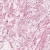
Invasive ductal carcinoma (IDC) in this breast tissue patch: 0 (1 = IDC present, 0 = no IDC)